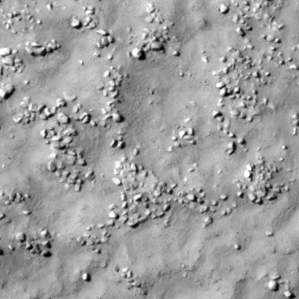
Label: non_frost